Question: I am developing a mobile app and I'd like to update the UI. Texts on buttons and number of checkboxes, etc can change. I am using parse.com as backend.
What is the proper way to update UI in this case?
- Updating the app via google play, every time UI changes?- Sending push notifications including UI change?

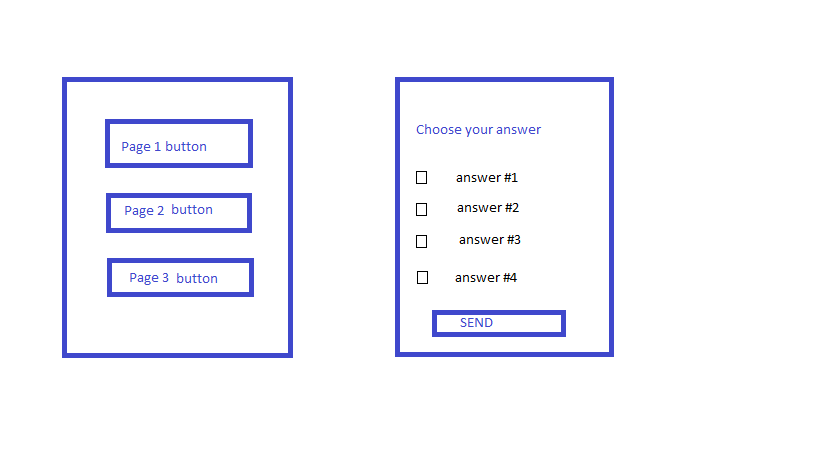
Answer: You can't change ressources or java code from push notifications or any other mechanism than one that recompile the sources in a apk file. So if you built your UI from native android views, you will have to update your app from the google play. However, if you wish to modify your UI dynamically from the server, you could use webviews (received from the server) as the main content UI of your app.(usually not recommended, depends what you are willing to do).